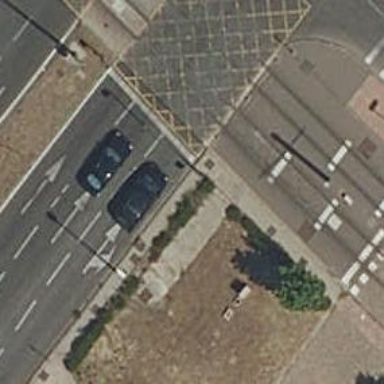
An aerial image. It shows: Road with traffic signals.